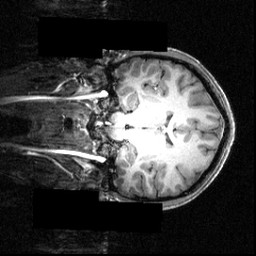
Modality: T1w
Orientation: coronal
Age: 16
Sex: male
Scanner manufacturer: siemens
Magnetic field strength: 3.951 T
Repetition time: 1.5 s
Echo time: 0.00335 s